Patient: sex M, age 38
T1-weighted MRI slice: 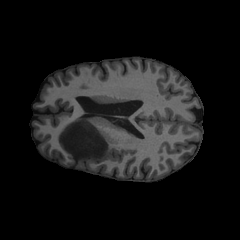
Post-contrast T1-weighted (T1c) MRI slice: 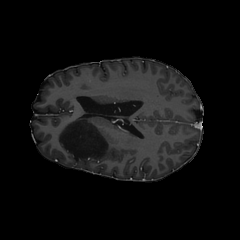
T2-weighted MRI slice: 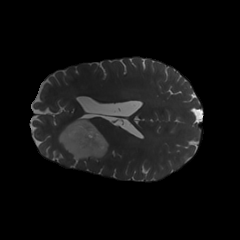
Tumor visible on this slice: yes
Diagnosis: Astrocytoma, IDH-mutant
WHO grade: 3